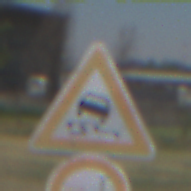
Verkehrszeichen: SchleuderOderRutschgefahr
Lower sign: VerbotUeberholenEinspurigeFahrzeuge
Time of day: Midday
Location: Outdoor (Nature)
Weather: Clear
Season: NotSpecified
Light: Natural